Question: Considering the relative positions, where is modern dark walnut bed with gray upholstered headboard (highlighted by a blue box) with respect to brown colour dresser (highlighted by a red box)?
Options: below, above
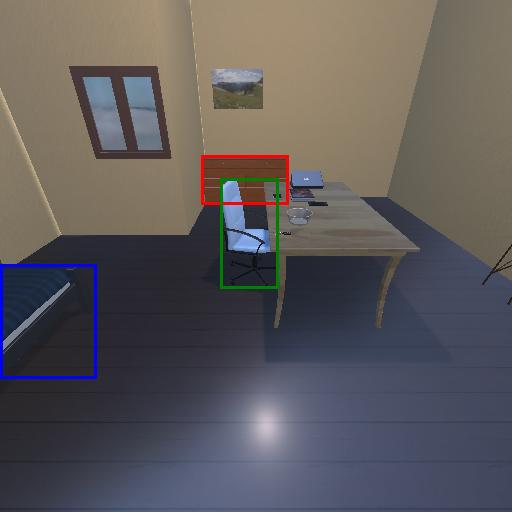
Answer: below